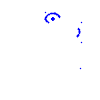
Particle: kaon